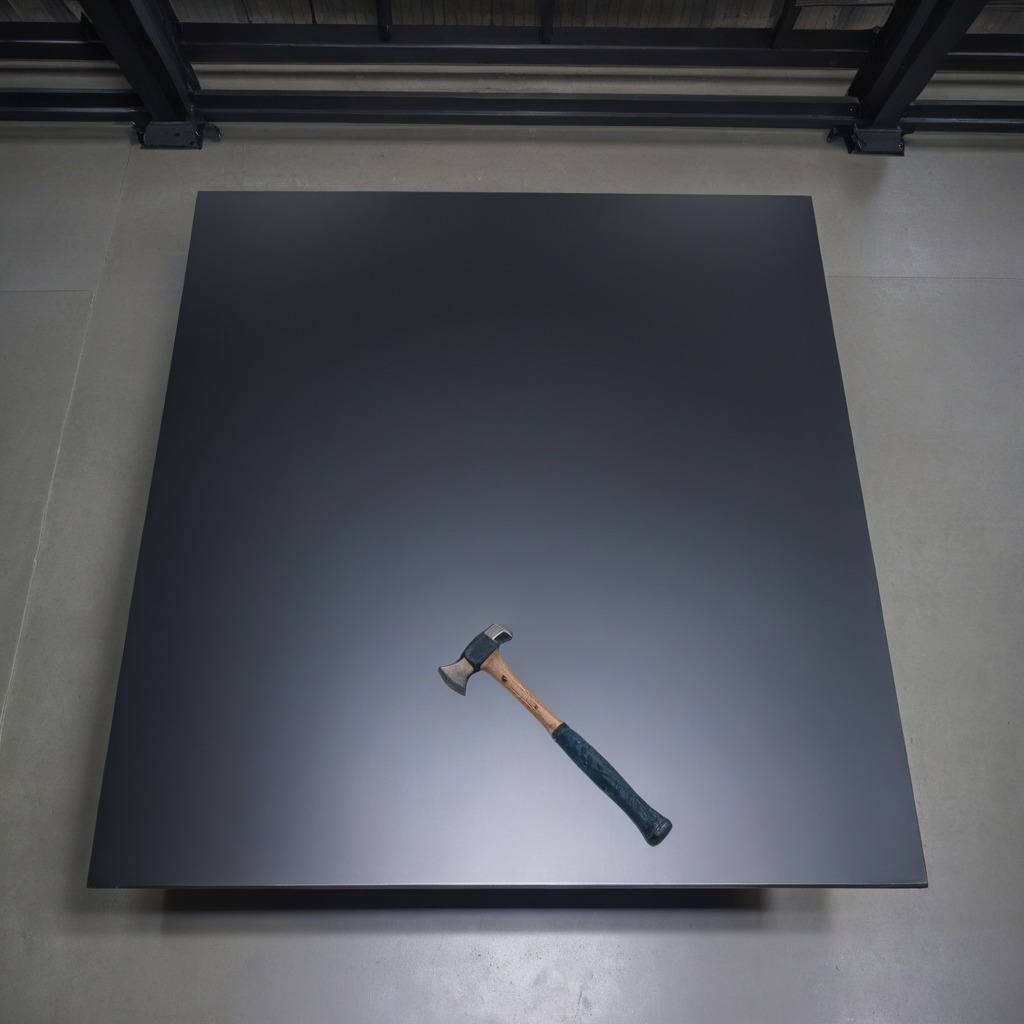
A hammer lies on the tabletop in the basement in the evening.